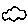
Label: cloud